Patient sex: F
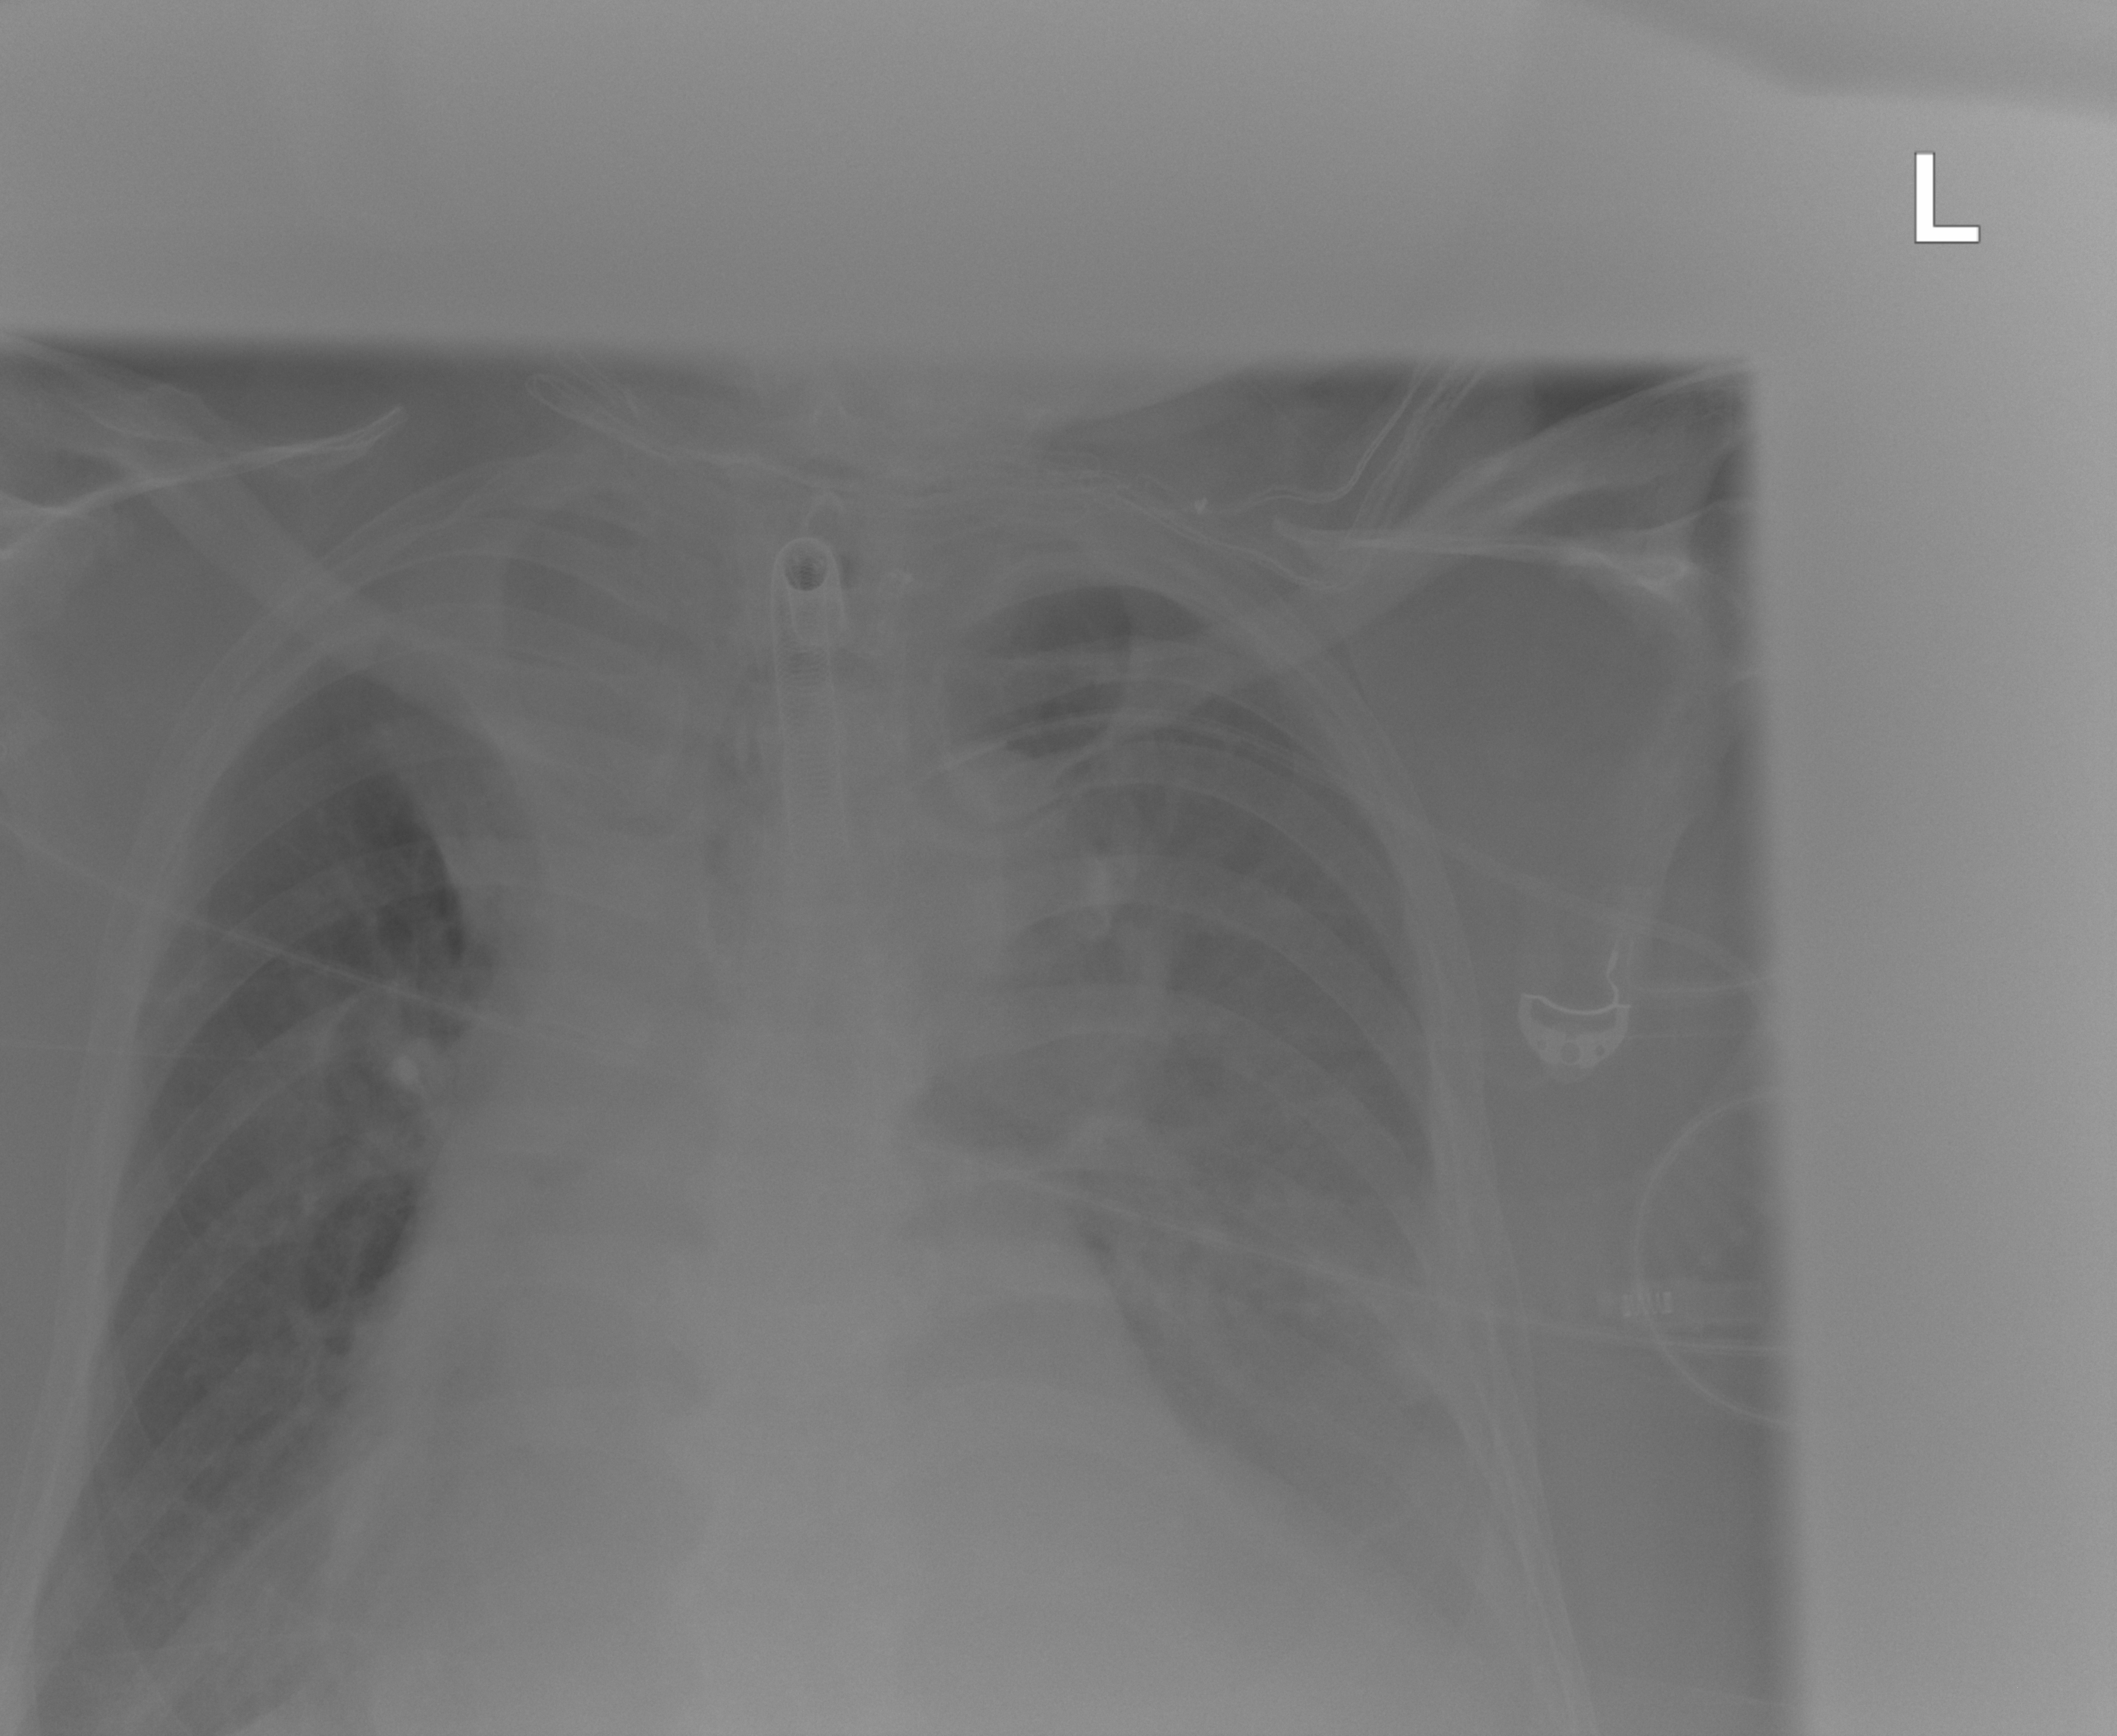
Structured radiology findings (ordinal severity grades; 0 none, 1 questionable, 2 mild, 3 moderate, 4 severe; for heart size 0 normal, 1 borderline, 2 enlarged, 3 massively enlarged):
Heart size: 2
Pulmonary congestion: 0
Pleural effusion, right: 0
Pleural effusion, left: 2
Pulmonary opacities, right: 0
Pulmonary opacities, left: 0
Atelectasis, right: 2
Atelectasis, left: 2